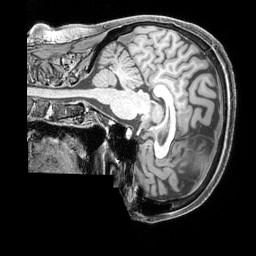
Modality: T1w
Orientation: sagittal
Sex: female
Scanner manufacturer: siemens
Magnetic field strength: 3 T
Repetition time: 2.3 s
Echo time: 0.00226 s